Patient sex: M
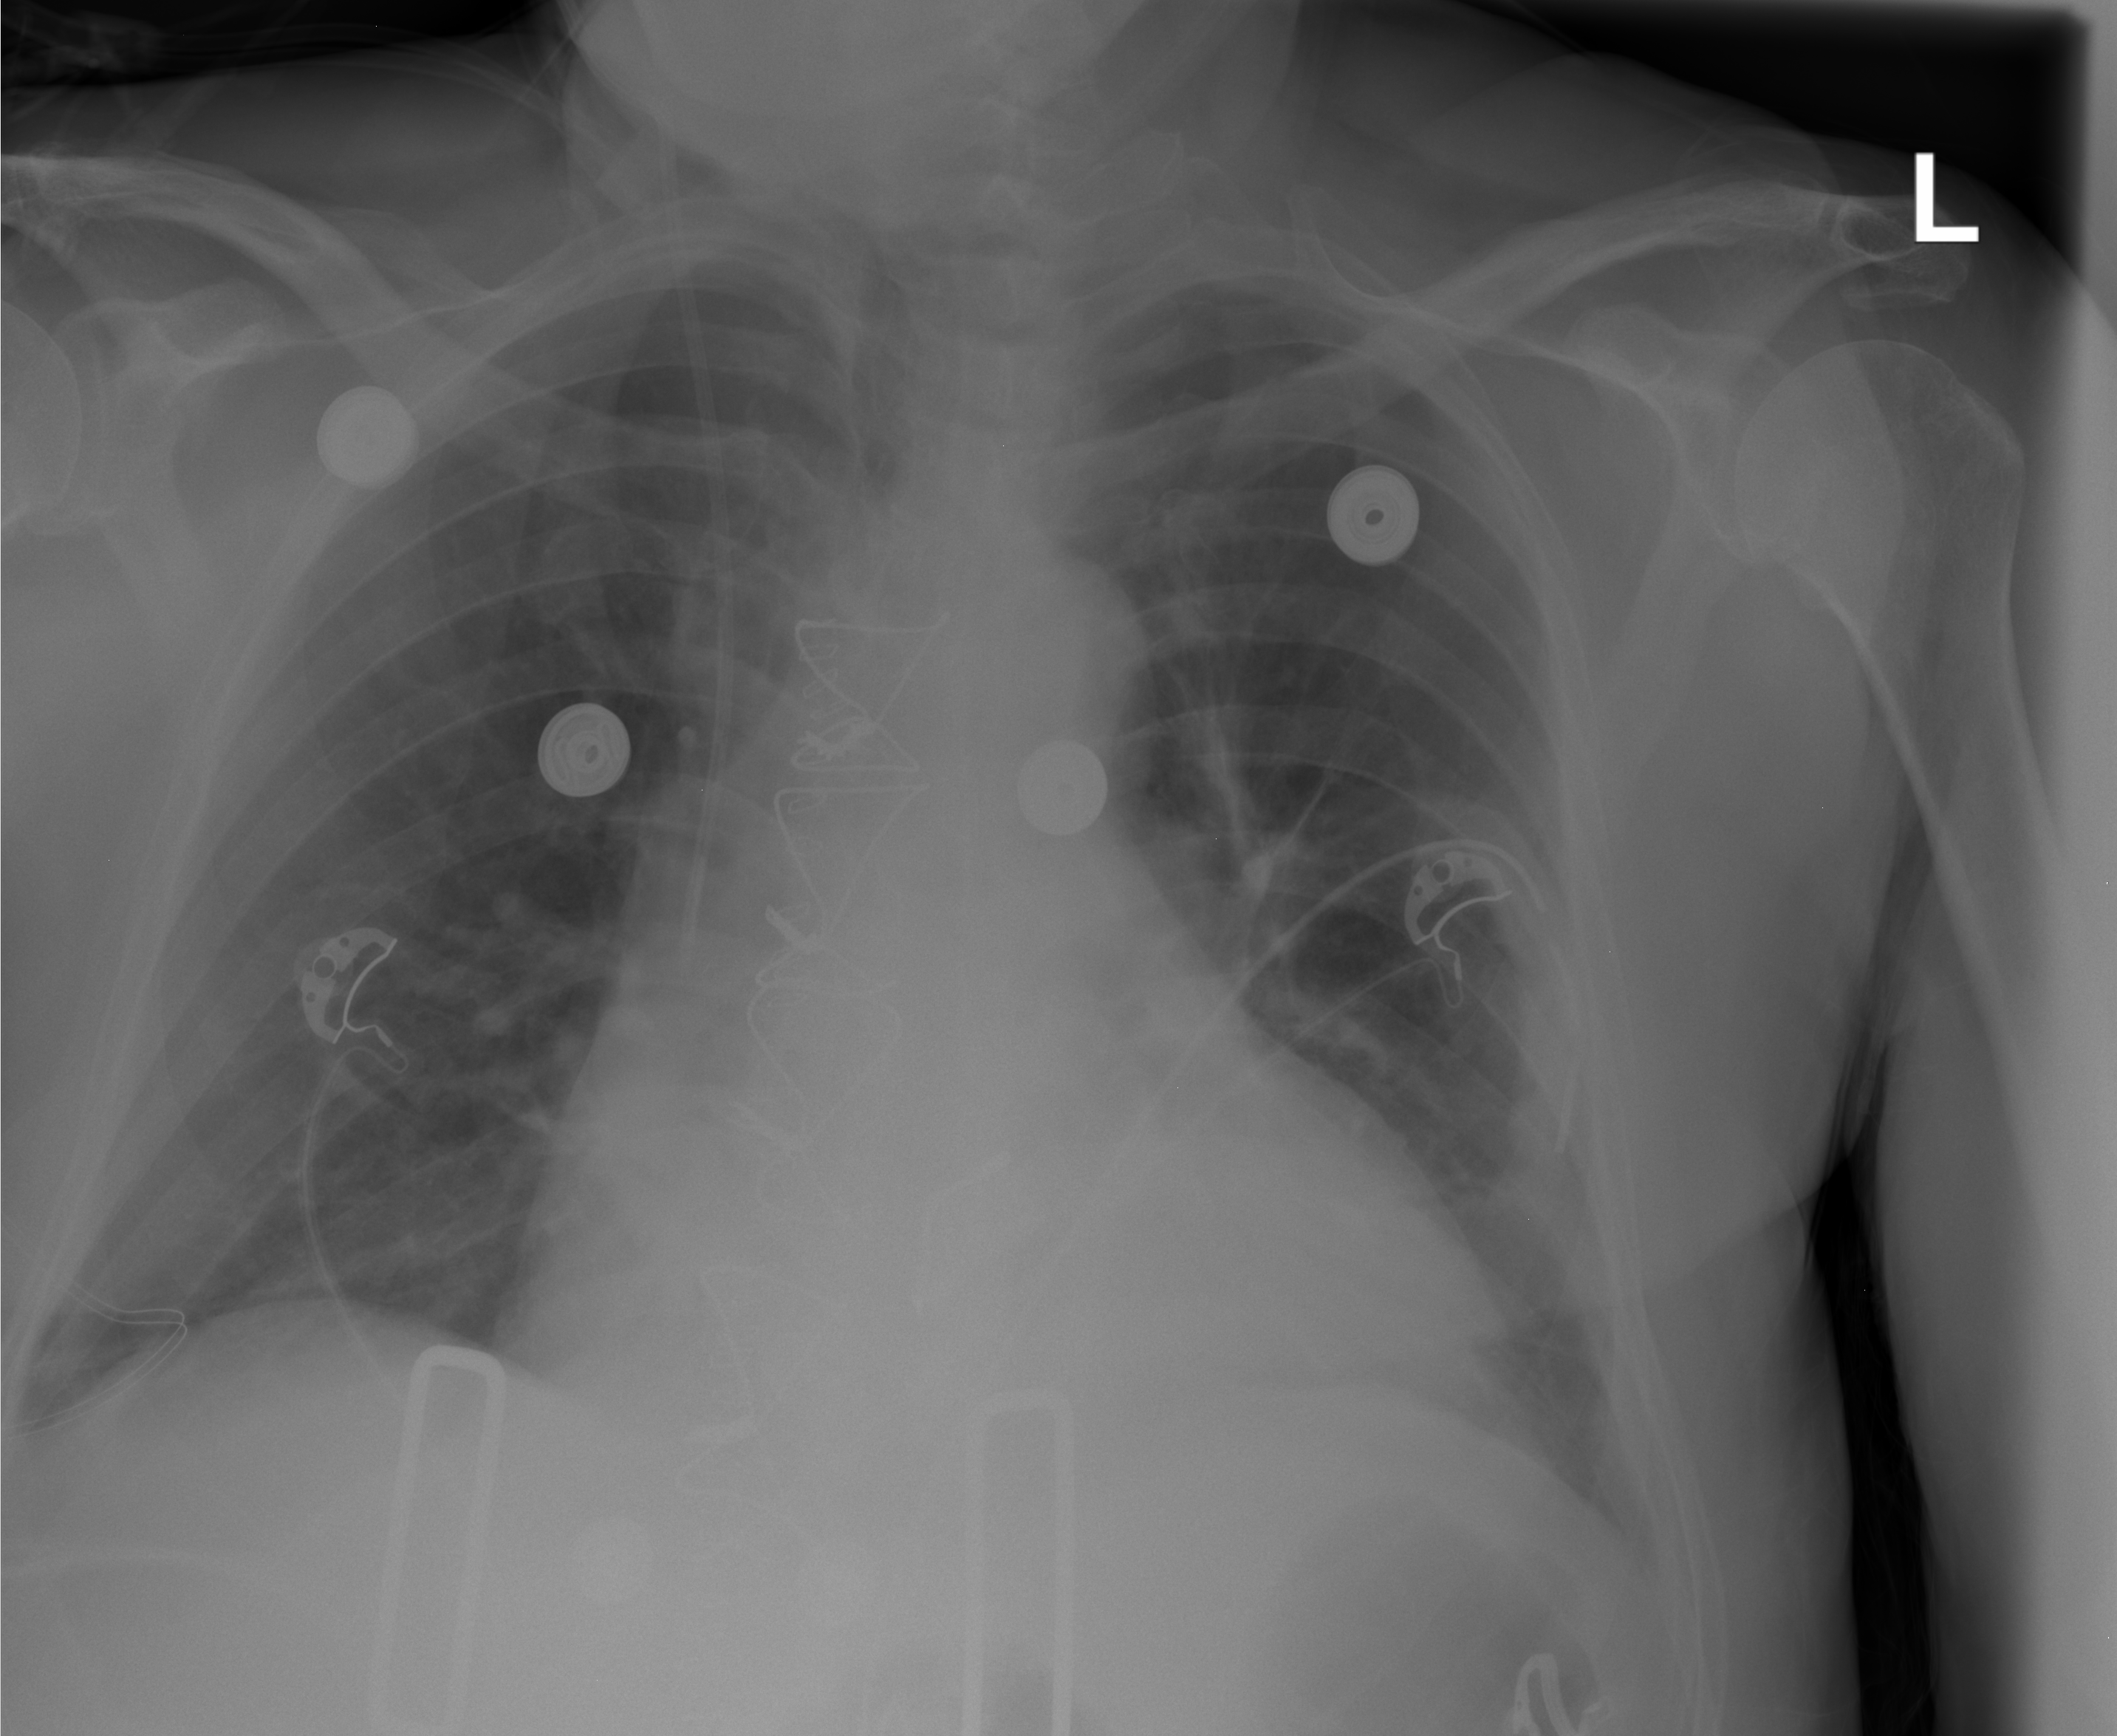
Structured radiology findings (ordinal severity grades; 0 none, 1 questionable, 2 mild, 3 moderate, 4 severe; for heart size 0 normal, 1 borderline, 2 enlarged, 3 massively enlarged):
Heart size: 2
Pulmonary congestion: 1
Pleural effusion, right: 1
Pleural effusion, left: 1
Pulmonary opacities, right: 0
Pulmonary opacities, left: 2
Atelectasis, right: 2
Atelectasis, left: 0